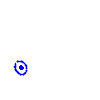
Particle: electron